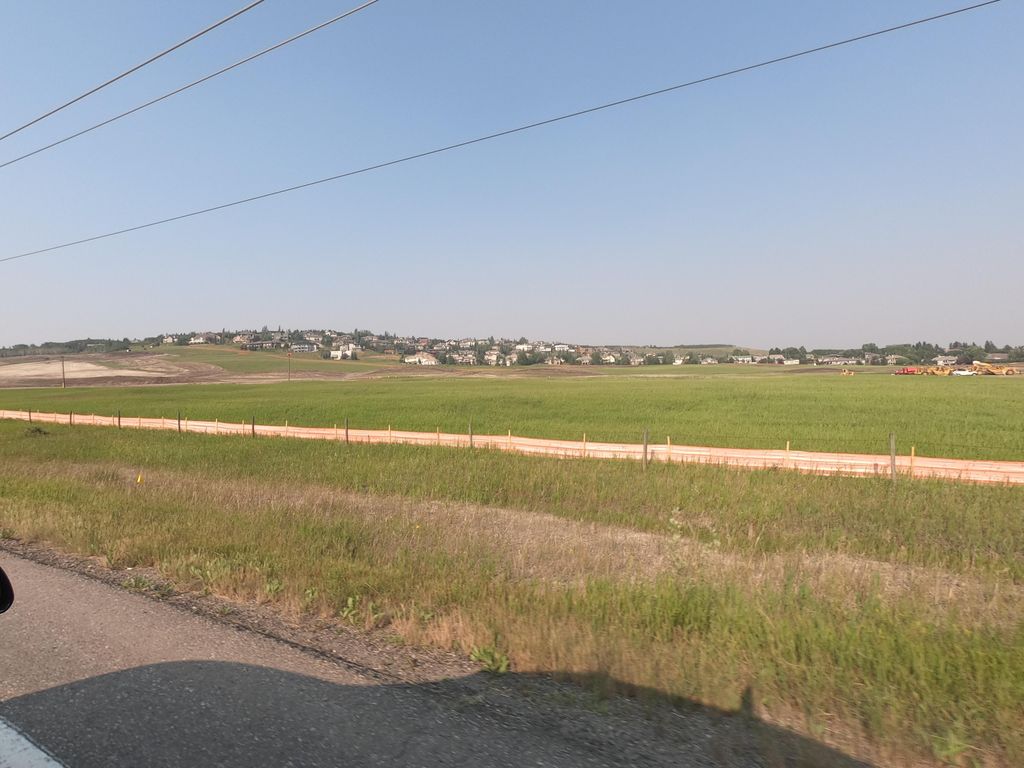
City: calgary